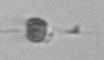
Label: Apedinella